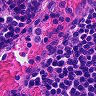
Metastatic tissue present: no